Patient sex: M
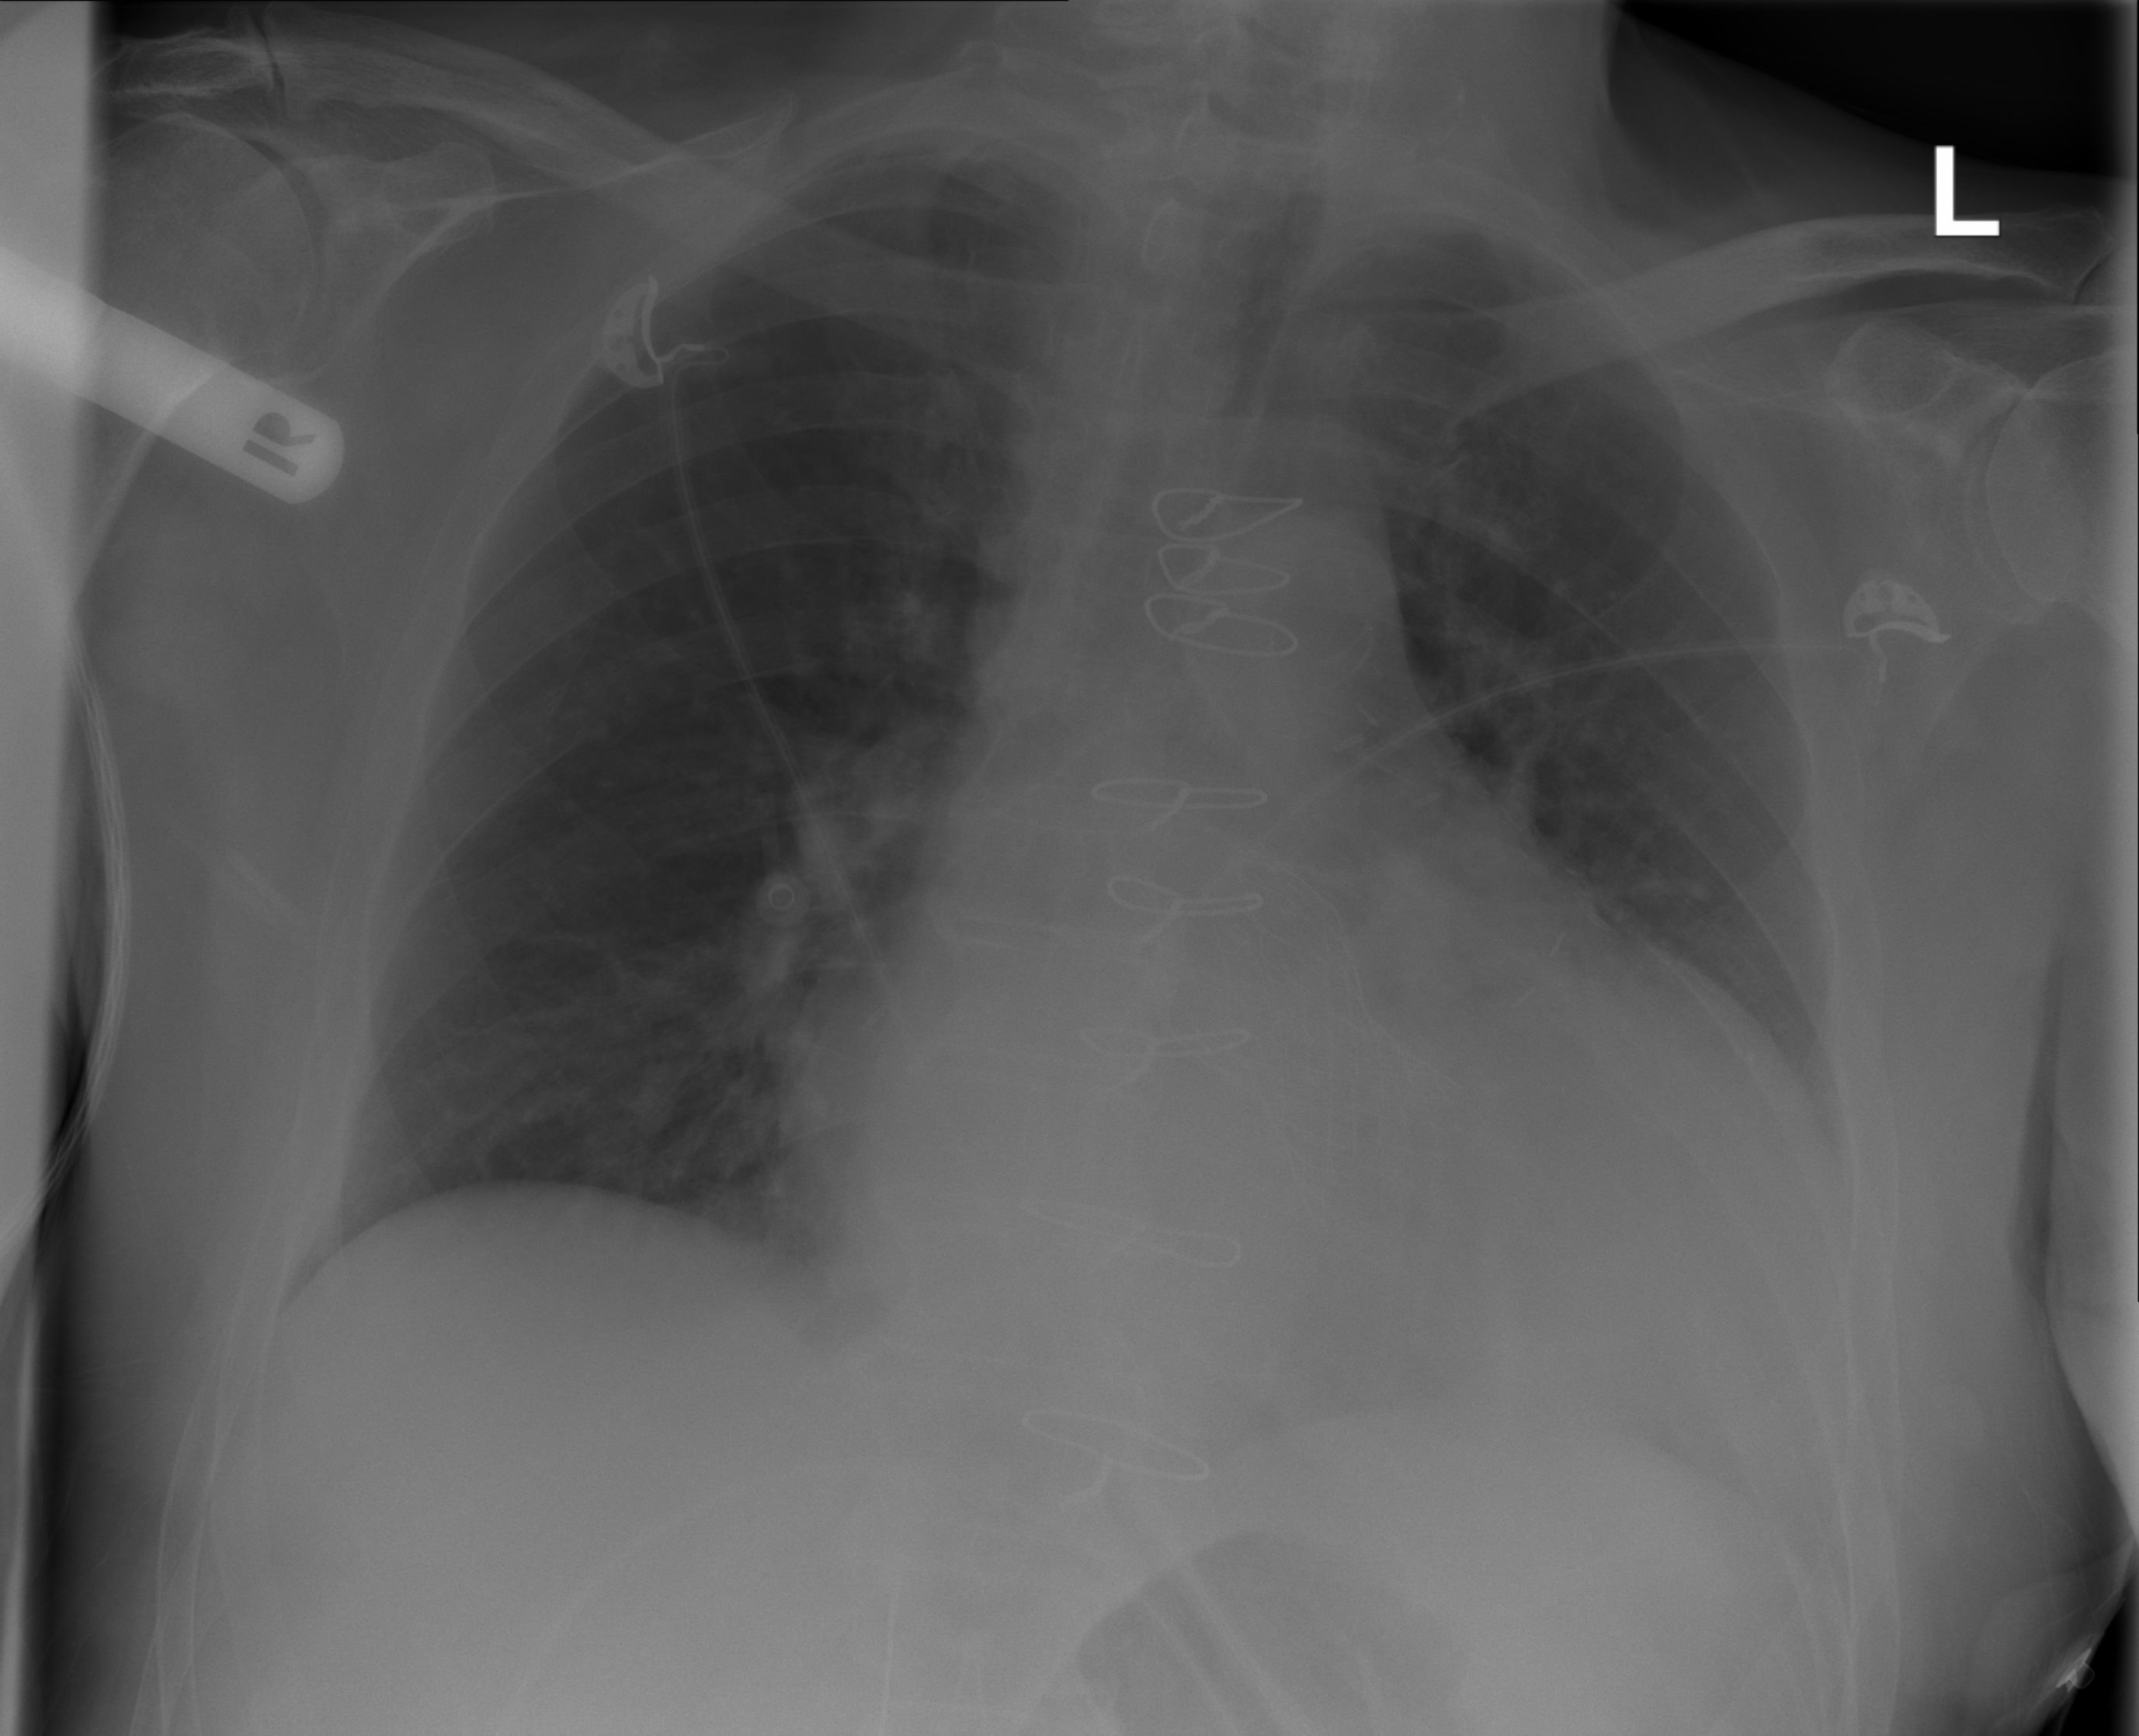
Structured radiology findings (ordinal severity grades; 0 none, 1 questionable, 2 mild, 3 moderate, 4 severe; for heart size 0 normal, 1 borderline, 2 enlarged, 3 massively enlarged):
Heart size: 2
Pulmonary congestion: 0
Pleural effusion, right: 0
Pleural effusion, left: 0
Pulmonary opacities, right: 0
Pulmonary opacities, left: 0
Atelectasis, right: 0
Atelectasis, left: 2